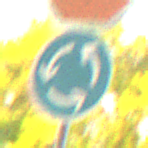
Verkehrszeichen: Kreisverkehr
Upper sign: Stop
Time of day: SunriseSunset
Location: Outdoor (RoadRail)
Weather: Clear
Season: NotSpecified
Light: Natural